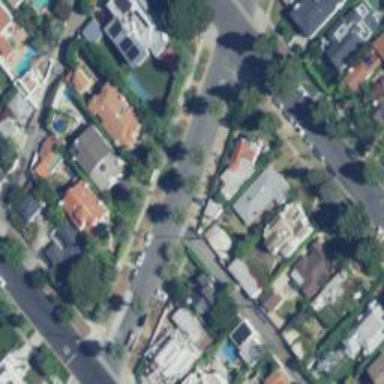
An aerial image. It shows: Residential alleyway.